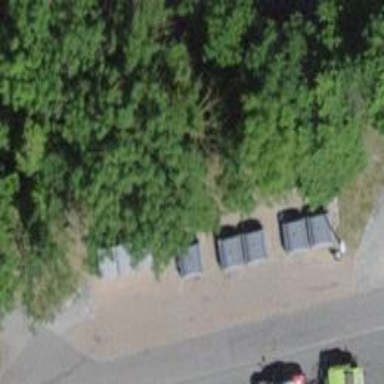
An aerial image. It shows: Recycling container at amenity designated for recycling.